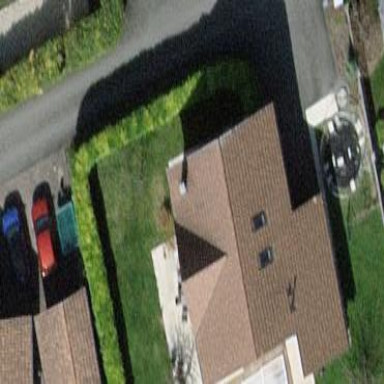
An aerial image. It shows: Gabled roof on residential building.